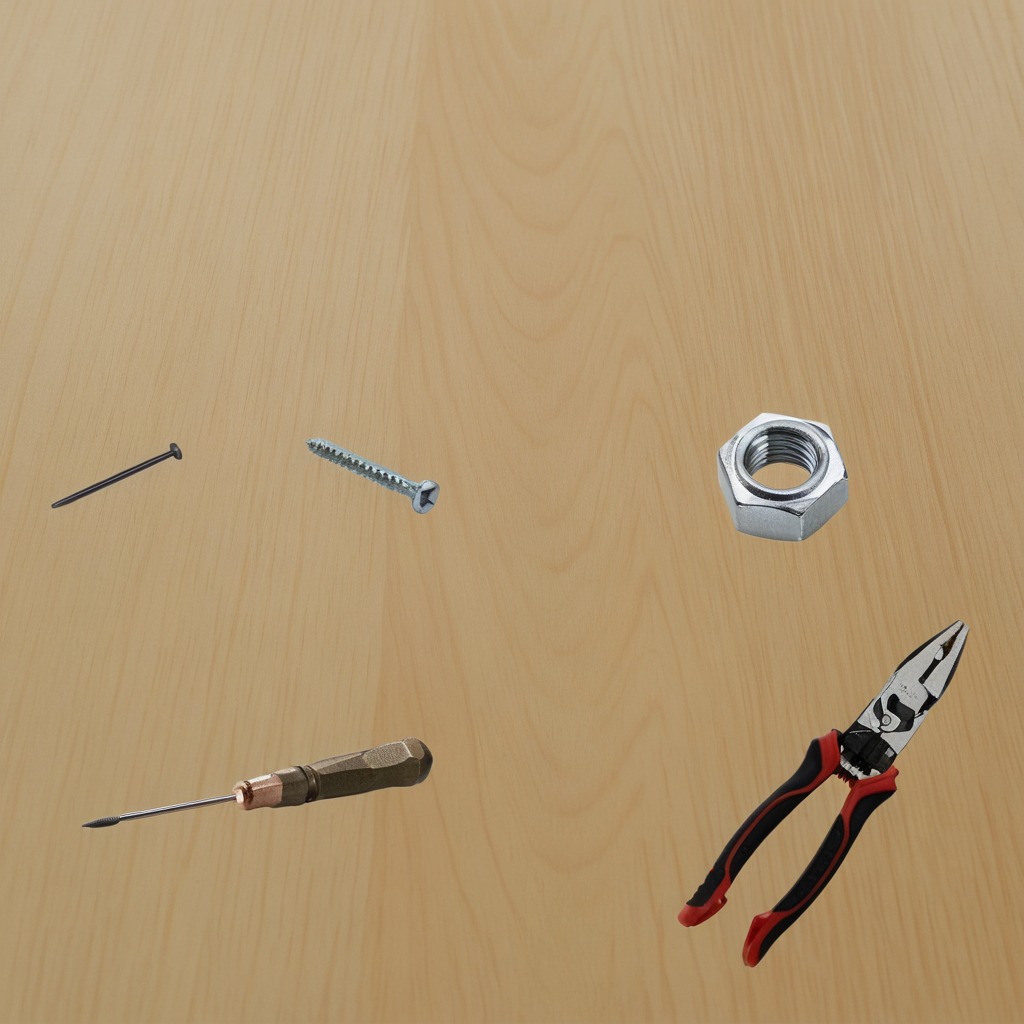
A metal machine screw, an iron nail, pliers, a screwdriver, and a metal nut are lying on the plywood surface.